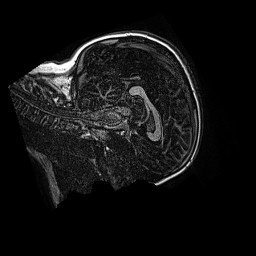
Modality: MP2RAGE
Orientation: sagittal
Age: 11
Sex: male
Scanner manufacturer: siemens
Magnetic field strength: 3 T
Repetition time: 4 s
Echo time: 0.00299 s